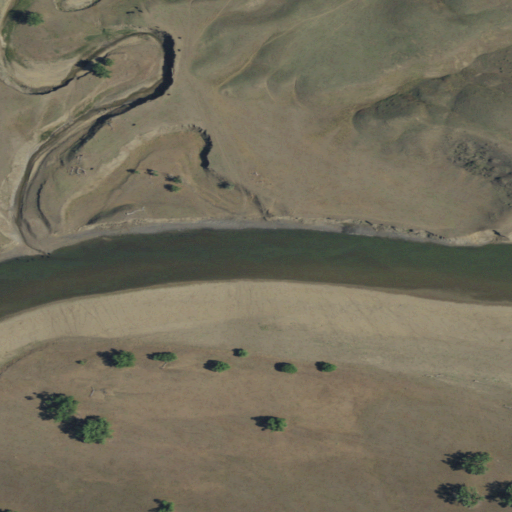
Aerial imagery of valley in South Dakota named Maddox Draw containing grassland, open water, shrub, and herbaceous wetlands